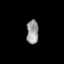
Tissue: lung
Cell type: T cells
Senescence score: 0.1923
Nuclear area (px): 285
Mean DAPI intensity: 150.056